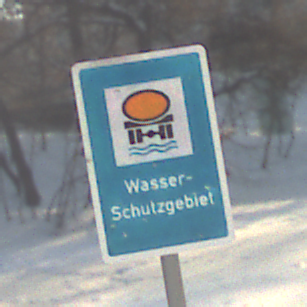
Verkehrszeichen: Wasserschutzgebiet
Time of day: MorningAfternoon
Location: Outdoor (Suburban)
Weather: PartlyCloudy
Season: NotSpecified
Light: Natural